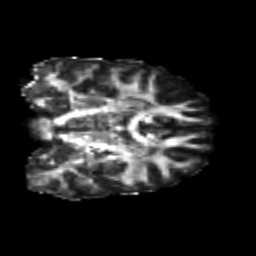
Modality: FA
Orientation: coronal
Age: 24
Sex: male
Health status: healthy
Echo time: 0.074 s